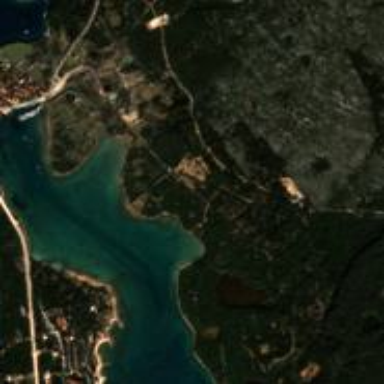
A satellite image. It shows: Beautiful bay with natural surroundings.